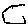
Label: hexagon